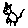
Label: cat